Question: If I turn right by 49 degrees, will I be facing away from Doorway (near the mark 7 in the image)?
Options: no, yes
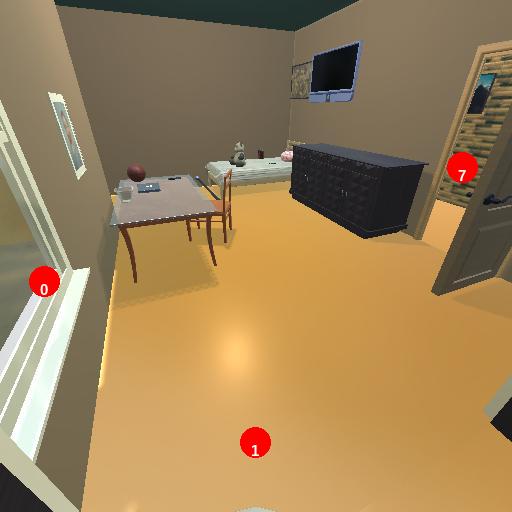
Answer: no